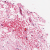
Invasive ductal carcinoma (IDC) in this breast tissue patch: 0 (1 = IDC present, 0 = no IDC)